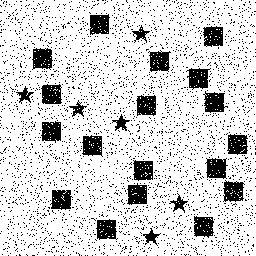
Squares: 18
Triangles: 0
Stars: 6
Total shapes: 24